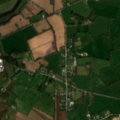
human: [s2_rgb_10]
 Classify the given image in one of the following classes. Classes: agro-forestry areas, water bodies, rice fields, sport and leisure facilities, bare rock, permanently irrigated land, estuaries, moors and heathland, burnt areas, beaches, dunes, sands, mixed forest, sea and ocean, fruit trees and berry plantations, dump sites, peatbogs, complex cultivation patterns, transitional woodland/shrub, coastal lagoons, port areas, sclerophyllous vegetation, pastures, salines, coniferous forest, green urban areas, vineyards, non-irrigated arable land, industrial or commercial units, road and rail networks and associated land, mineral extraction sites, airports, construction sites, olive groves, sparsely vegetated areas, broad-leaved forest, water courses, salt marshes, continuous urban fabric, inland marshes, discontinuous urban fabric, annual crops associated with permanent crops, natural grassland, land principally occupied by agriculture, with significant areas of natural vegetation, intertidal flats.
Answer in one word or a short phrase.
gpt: discontinuous urban fabric, non-irrigated arable land, pastures